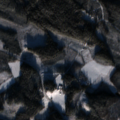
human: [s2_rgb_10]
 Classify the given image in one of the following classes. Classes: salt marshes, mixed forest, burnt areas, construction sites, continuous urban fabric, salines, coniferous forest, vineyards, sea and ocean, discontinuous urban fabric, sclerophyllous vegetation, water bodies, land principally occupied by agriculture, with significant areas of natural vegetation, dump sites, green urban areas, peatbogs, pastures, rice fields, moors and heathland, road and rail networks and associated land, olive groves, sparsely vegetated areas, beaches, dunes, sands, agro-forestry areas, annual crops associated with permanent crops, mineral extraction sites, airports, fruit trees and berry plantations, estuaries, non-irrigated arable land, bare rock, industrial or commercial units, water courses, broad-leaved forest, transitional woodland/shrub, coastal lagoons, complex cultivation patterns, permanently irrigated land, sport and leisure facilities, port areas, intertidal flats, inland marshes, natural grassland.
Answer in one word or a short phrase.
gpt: coniferous forest, mixed forest, transitional woodland/shrub